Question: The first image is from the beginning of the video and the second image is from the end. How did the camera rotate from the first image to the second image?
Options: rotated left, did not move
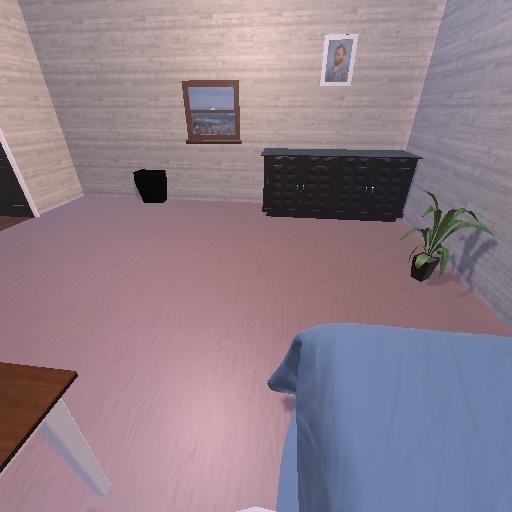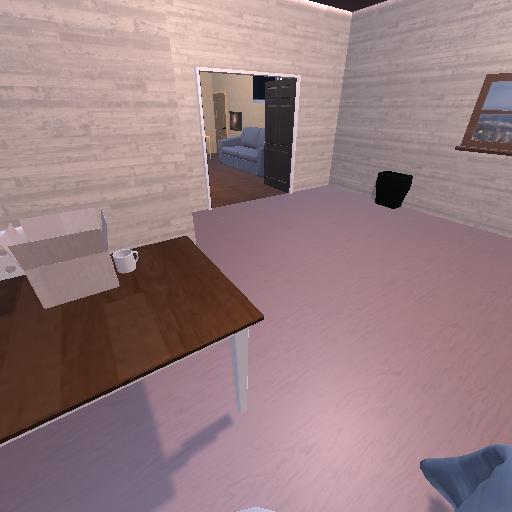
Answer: rotated left